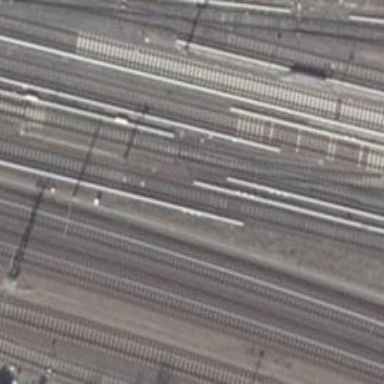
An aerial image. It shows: Railway switch.